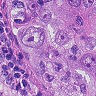
Metastatic tissue present: yes